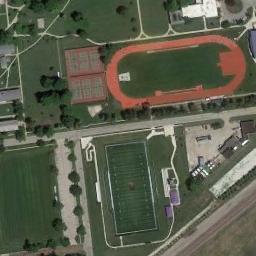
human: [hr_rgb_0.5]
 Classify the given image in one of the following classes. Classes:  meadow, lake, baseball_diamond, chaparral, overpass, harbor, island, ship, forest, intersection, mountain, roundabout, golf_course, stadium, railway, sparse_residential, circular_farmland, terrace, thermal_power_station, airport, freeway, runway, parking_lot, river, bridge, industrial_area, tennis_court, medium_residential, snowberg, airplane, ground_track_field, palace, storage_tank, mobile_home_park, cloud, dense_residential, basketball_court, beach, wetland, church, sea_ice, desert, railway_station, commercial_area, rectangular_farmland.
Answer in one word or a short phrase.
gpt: ground_track_field